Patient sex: M
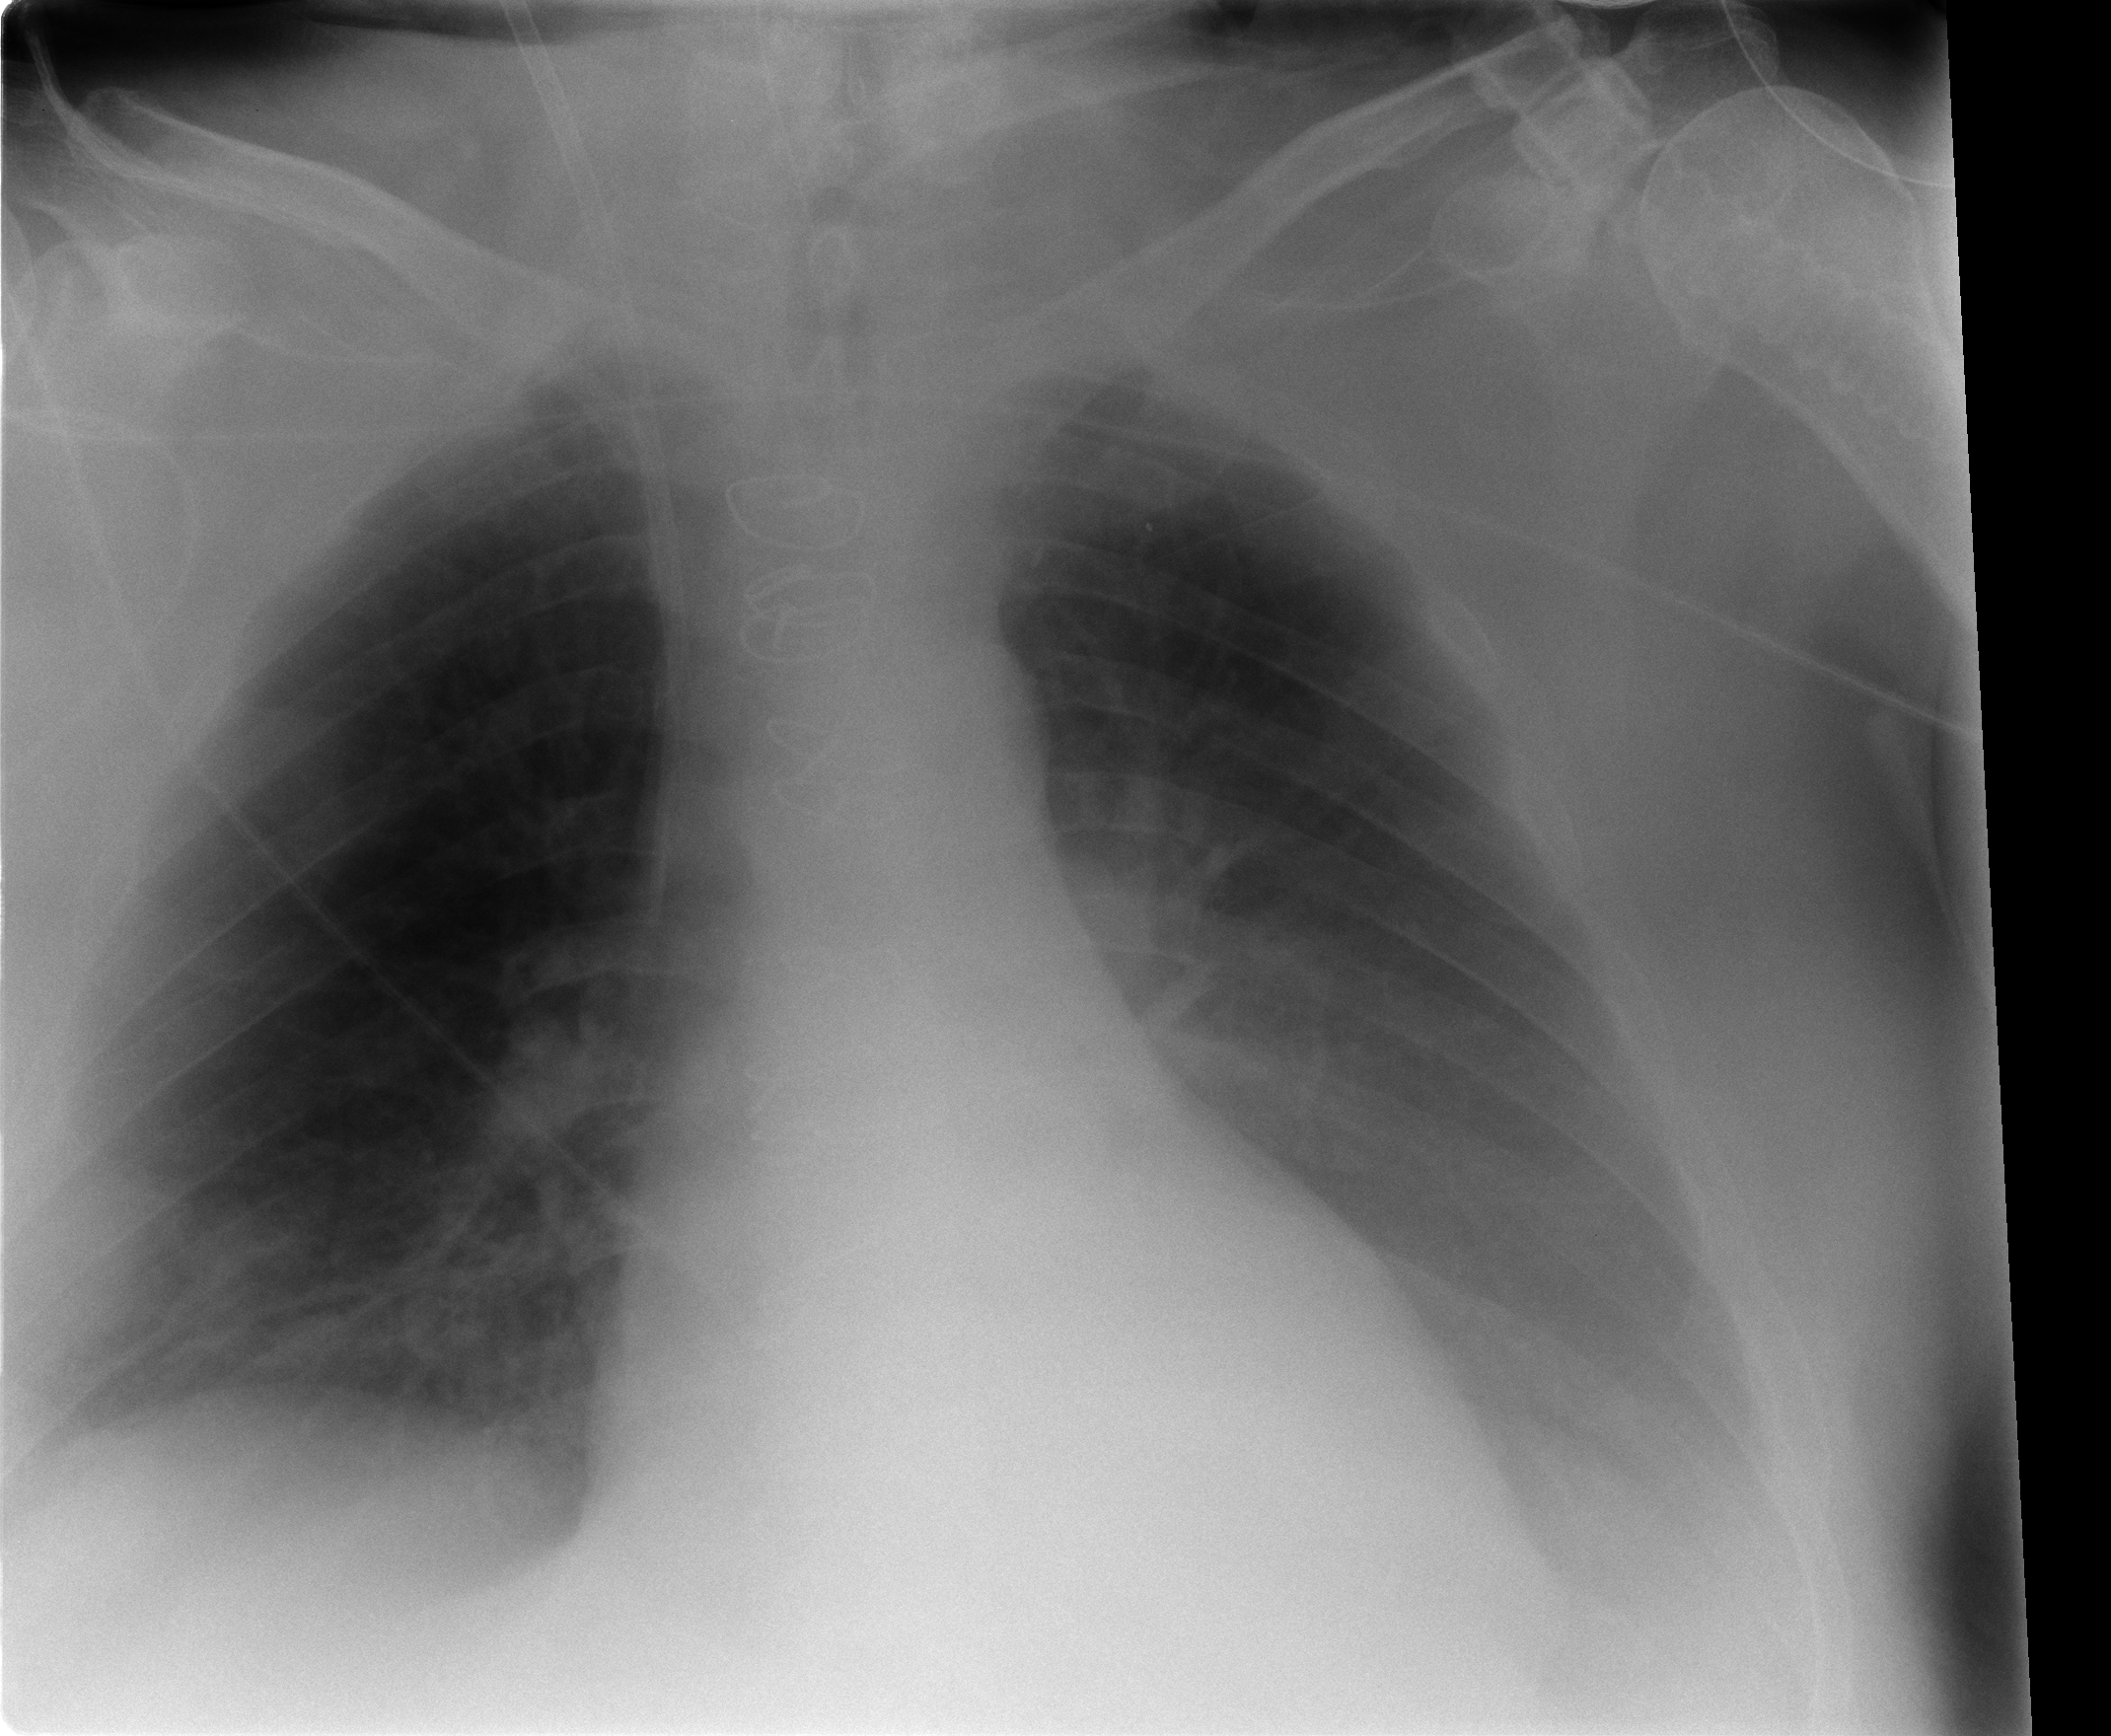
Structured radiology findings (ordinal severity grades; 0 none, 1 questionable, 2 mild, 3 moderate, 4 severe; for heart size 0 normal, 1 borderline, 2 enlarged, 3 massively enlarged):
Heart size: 0
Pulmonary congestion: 0
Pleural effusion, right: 1
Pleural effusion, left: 2
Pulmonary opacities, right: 2
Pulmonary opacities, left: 0
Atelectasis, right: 2
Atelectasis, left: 2